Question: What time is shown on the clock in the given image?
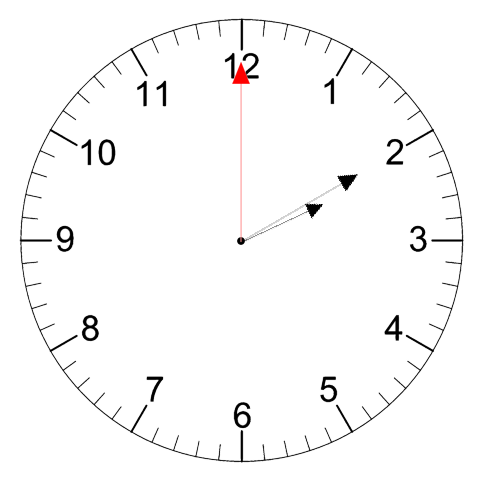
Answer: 02:10:00